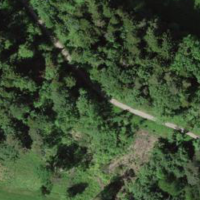
EUNIS habitat code: 41
Species observed at this site:
Iris sibirica
Sorbus aucuparia